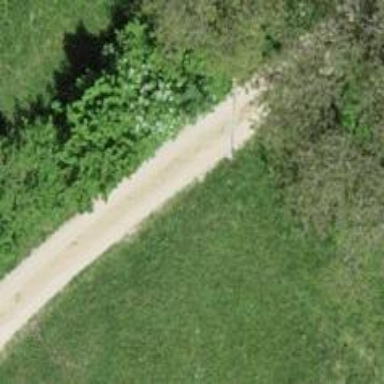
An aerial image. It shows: Gravel track with track type of grade3.